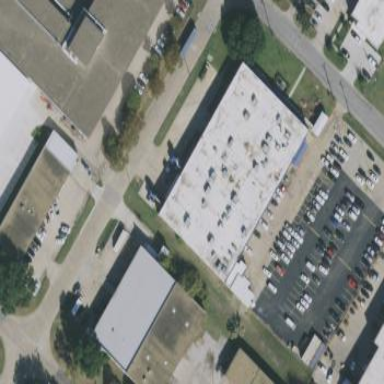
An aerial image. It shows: Warehouse building.